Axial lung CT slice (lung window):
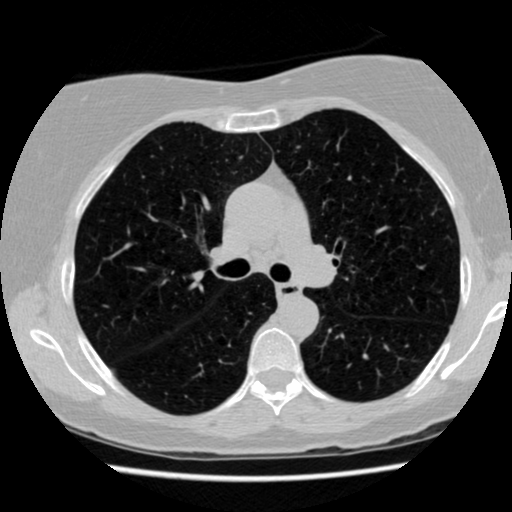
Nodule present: no